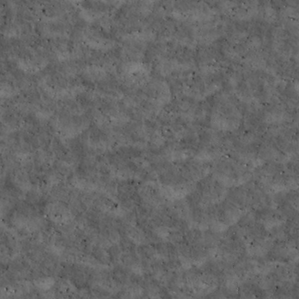
Label: non_frost